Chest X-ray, PA view. Patient: 77 years old, sex M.
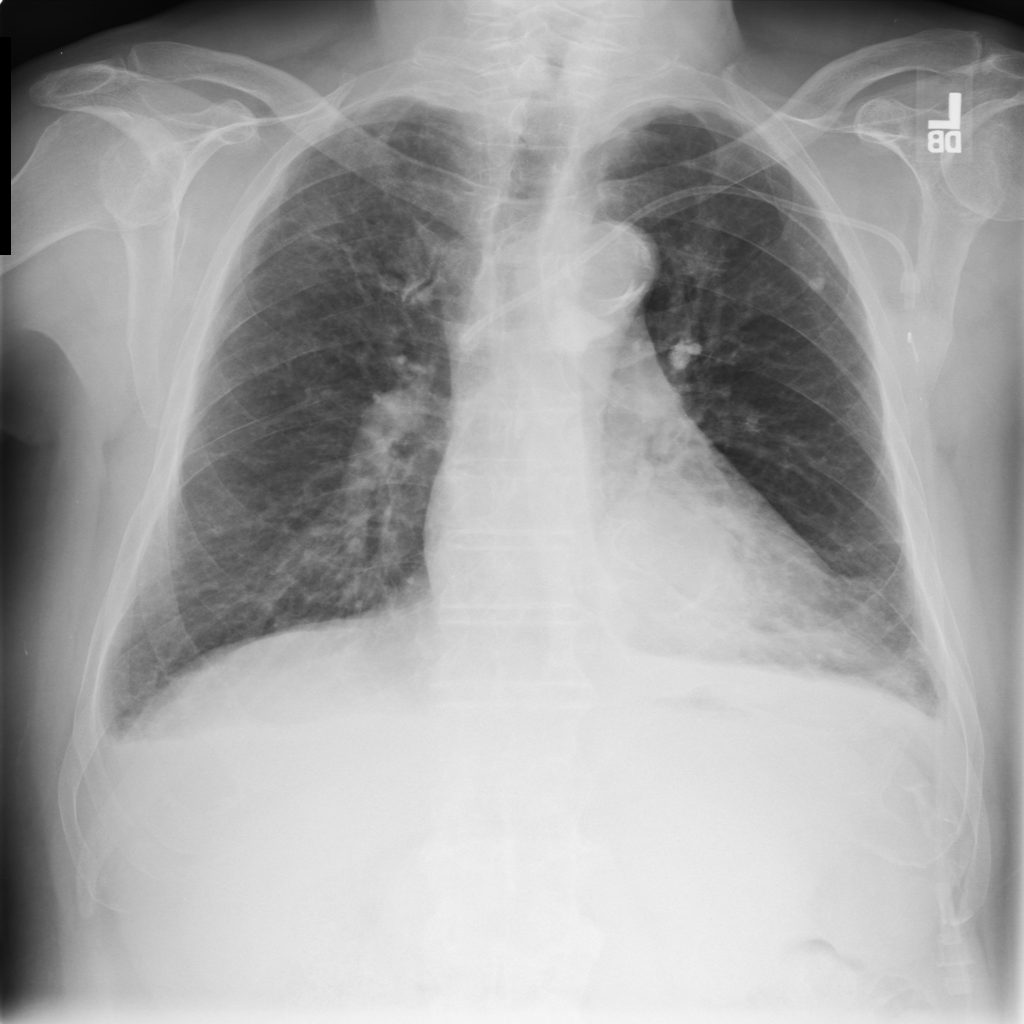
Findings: Atelectasis, Effusion, Infiltration, Mass